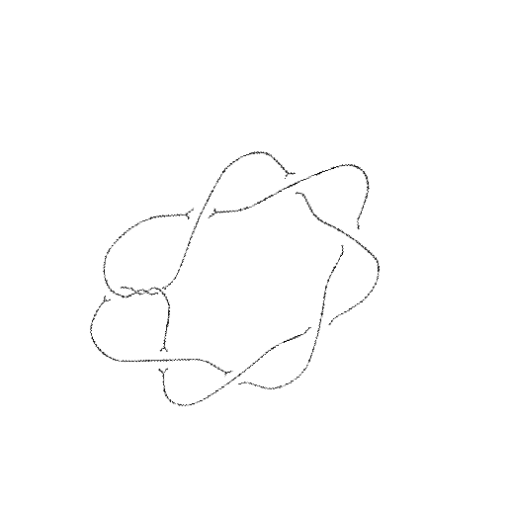
Crossing number: 10